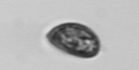
Label: Prorocentrum_triestinum